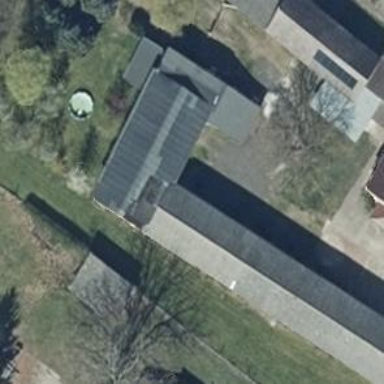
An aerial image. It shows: Building with gabled roof. The roof orientation is along the building's structure.